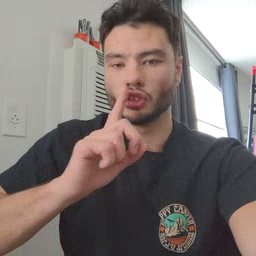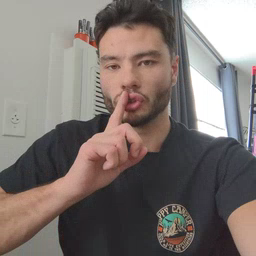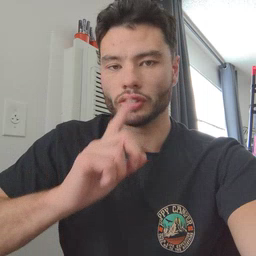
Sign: shhh